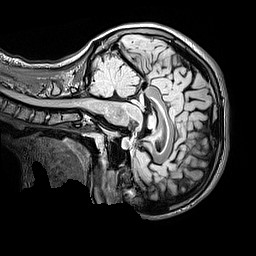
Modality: FLAIR
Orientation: sagittal
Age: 13
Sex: female
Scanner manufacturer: siemens
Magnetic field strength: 3 T
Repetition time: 5 s
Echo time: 0.388 s